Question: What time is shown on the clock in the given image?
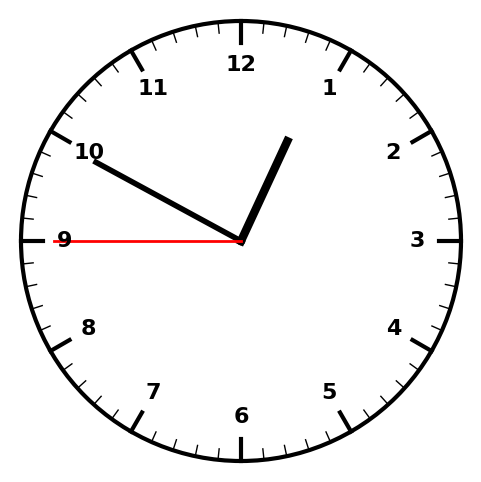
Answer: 12:49:45